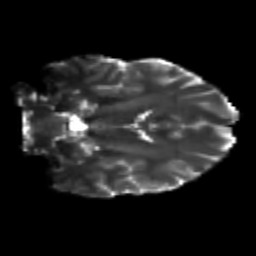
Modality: T2w
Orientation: coronal
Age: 21
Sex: male
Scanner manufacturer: siemens
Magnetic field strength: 3 T
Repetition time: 3.5 s
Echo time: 0.125 s